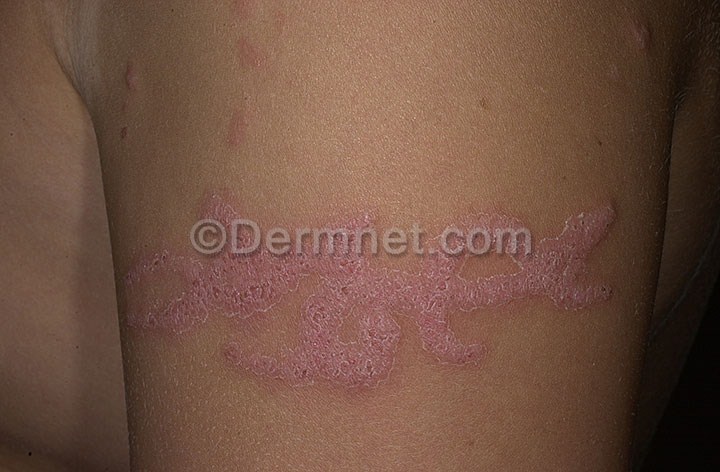
Disease: Poison Ivy Photos and other Contact Dermatitis